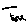
Label: line